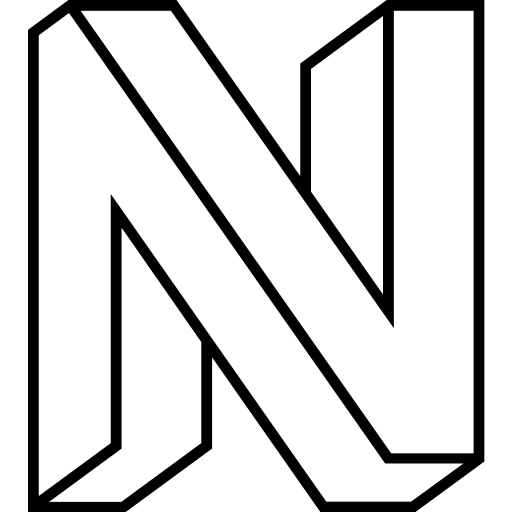
Tags: icon, FontAwesome, fa-icon, brand, neos